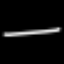
Label: line